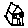
Label: house